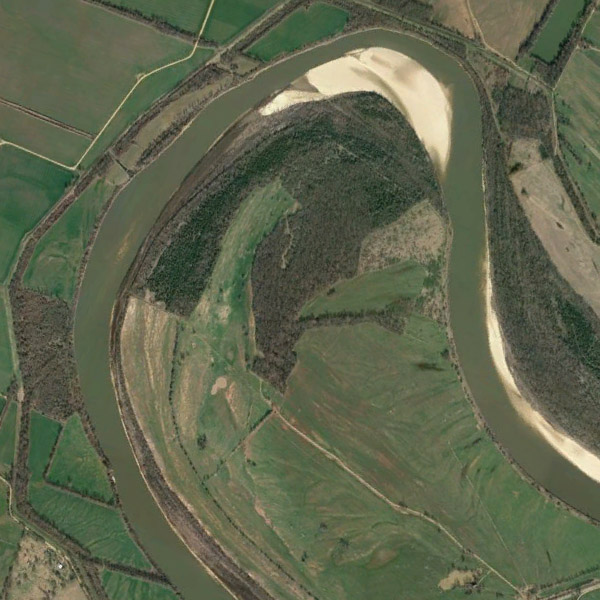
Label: River